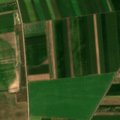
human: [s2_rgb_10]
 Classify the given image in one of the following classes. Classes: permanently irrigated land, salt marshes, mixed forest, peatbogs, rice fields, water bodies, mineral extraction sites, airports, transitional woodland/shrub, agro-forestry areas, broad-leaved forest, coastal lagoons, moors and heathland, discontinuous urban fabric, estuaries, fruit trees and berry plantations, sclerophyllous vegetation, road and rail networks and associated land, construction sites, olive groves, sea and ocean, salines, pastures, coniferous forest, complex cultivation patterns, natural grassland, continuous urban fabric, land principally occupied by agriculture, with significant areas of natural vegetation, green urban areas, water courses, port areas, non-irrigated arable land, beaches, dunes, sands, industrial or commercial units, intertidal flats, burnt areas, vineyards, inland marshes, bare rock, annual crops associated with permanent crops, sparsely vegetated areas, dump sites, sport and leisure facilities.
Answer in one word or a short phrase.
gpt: non-irrigated arable land